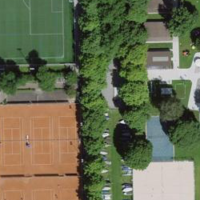
EUNIS habitat code: 53
Species observed at this site:
Corvus corone
Aesculus hippocastanum